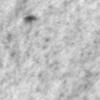
Label: no_change